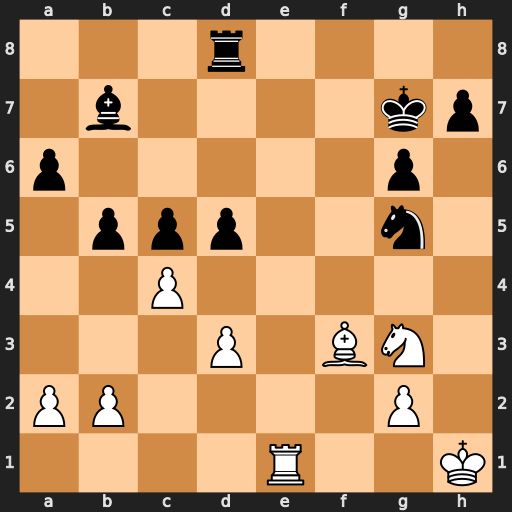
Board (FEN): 3r4/1b4kp/p5p1/1ppp2n1/2P5/3P1BN1/PP4P1/4R2K
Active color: w
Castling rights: -
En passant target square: -
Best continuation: Re7+ Kf8 Rxb7